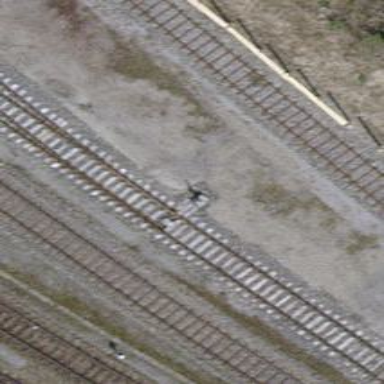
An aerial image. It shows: Railway switch.